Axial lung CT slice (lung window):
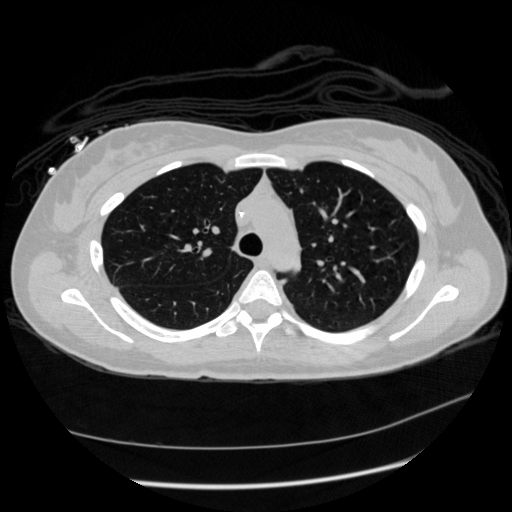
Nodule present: no